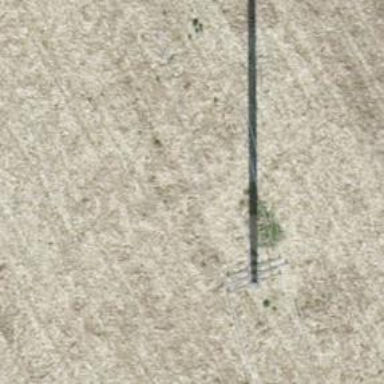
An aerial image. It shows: Power line is depicted.